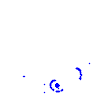
Particle: pion